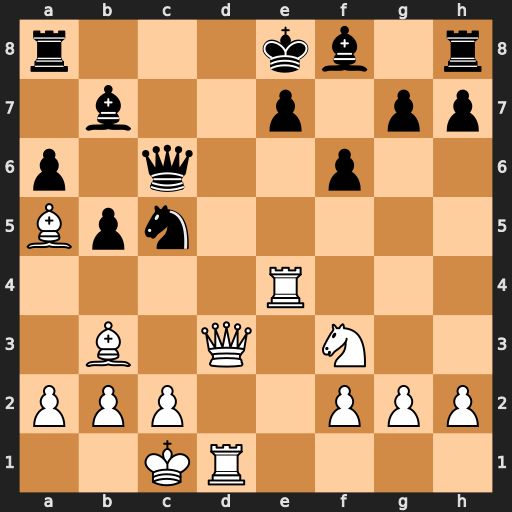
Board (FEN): r3kb1r/1b2p1pp/p1q2p2/Bpn5/4R3/1B1Q1N2/PPP2PPP/2KR4
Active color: w
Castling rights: kq
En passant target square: -
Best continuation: Qd8+ Rxd8 Rxd8#